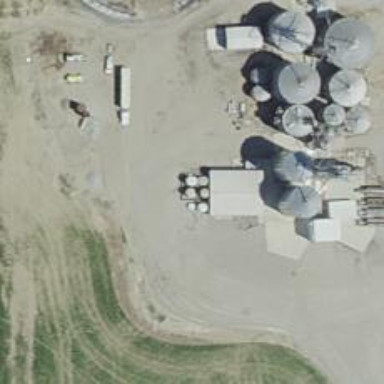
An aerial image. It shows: Silo.